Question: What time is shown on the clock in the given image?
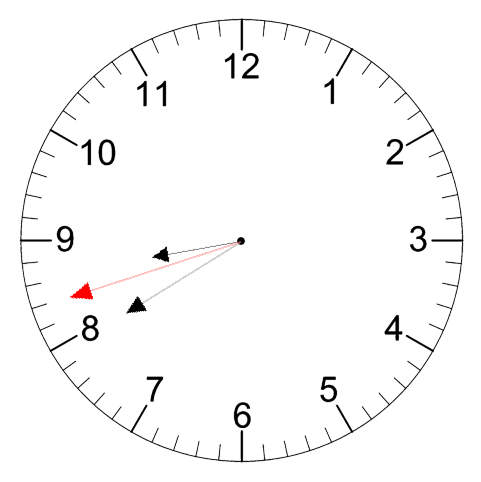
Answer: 08:39:42